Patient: sex M, age 78
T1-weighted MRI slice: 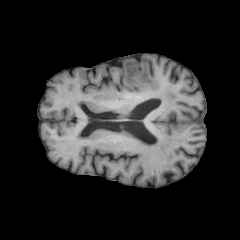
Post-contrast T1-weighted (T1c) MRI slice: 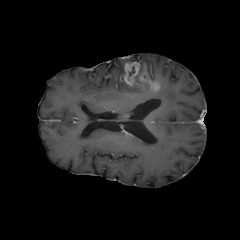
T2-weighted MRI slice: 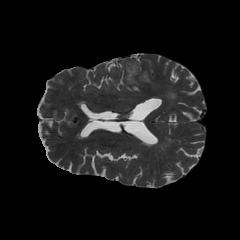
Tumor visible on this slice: yes
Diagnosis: Glioblastoma, IDH-wildtype
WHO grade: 4